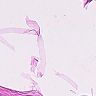
Metastatic tissue present: no